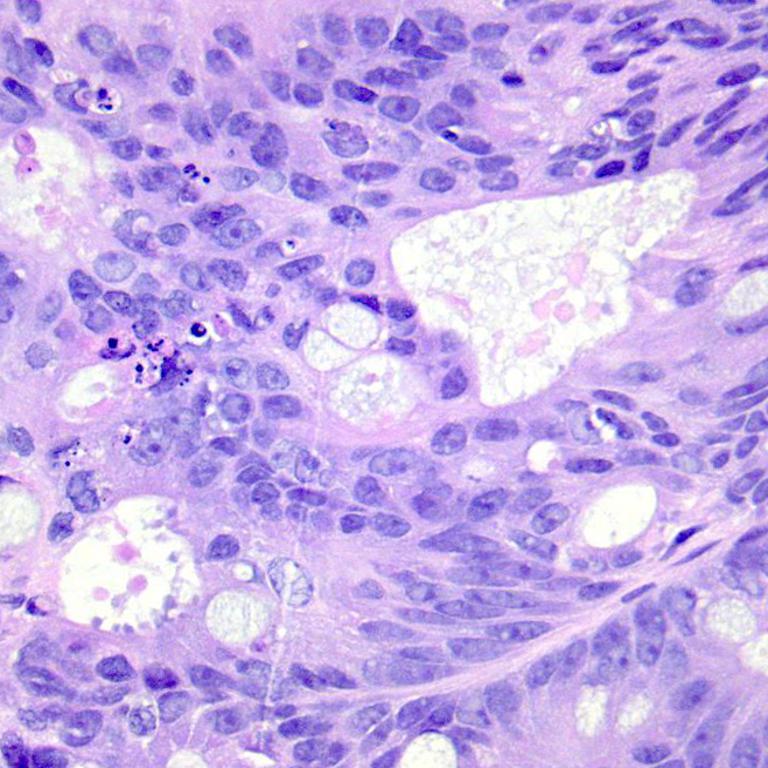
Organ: colon
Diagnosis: adenocarcinomas